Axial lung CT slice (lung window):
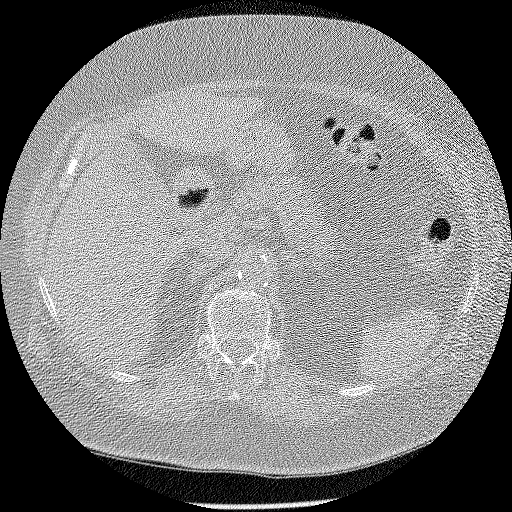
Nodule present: no